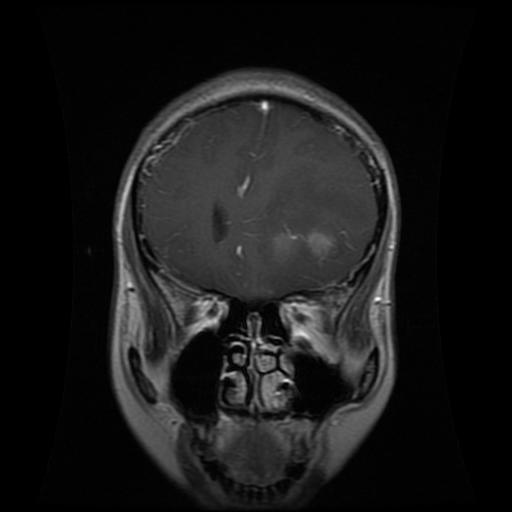
Label: glioma